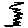
Label: zigzag